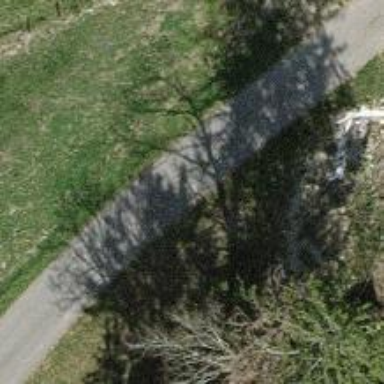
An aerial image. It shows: Well-maintained track road with grade 1 tracktype.